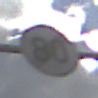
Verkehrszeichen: EndeGeschwindigkeit80
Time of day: Midday
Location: Outdoor (Nature)
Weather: PartlyCloudy
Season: NotSpecified
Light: Natural